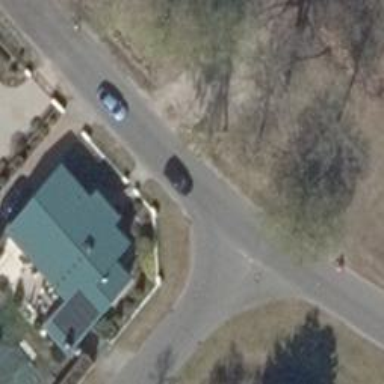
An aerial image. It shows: Footway along the road.